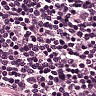
Metastatic tissue present: no